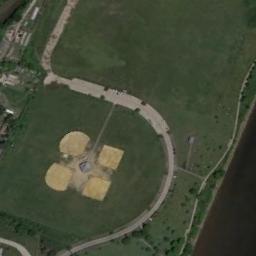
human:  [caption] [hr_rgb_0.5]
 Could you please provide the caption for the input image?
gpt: There are four baseball diamonds in the grass .

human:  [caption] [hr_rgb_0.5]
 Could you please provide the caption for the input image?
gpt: Four baseball diamonds adjacent to each other on the lawn and a road beside .

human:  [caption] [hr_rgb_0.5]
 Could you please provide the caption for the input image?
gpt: There are four baseball diamonds in the middle of grass next to a road .

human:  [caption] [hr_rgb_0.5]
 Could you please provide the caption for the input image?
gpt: There is a white house on the edge of the baseball field .

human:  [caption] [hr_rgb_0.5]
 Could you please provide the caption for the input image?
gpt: Four baseball diamonds form a flower shape .